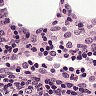
Metastatic tissue present: no